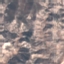
Land use / land cover class: HerbaceousVegetation